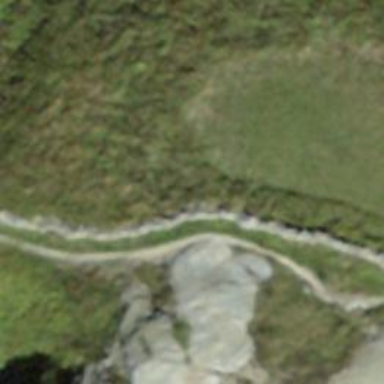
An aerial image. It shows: Dry stone wall barrier.